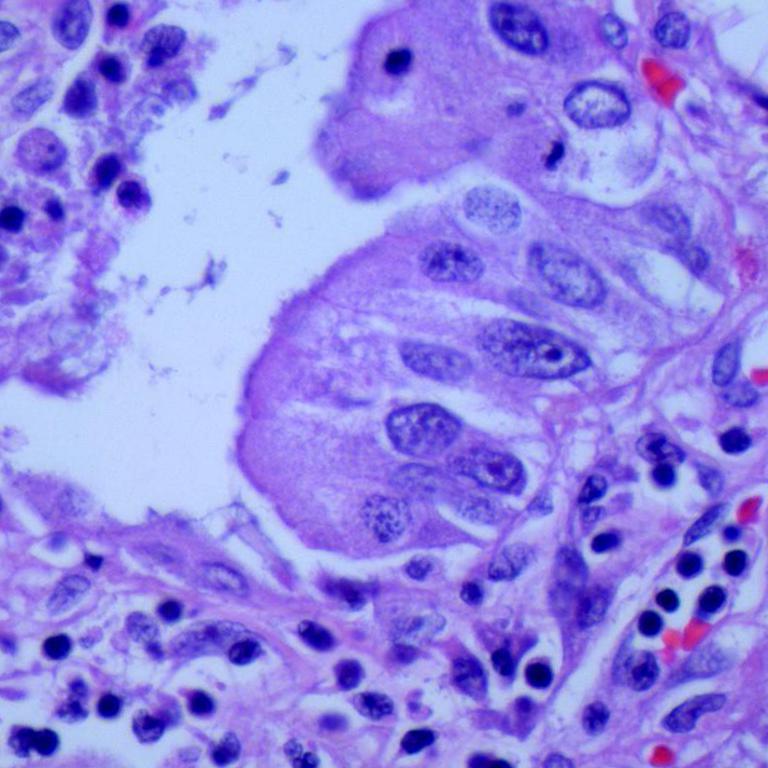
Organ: lung
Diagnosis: adenocarcinomas